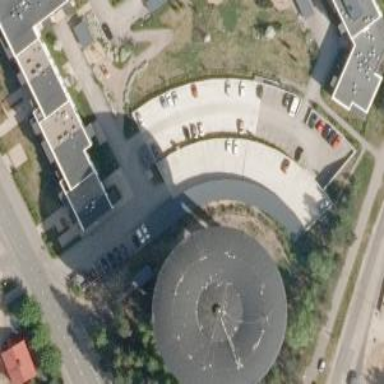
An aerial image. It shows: Utility water tower building.